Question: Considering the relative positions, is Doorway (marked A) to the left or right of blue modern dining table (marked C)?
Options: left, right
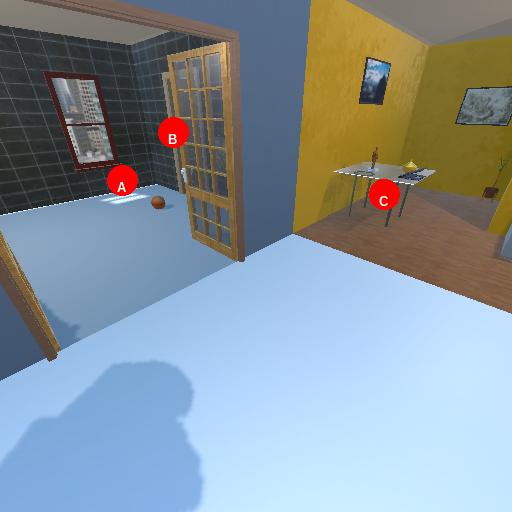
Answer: left